Question: I have a many-to-many hierarchical situation I just can't figure out how to solve mapping wise.
I have an entity Incident. This Incident can have many Events. An event is nothing but a value object so i created a many-to-many mapping which works perfectly fine.
Now comes the bit i cant figure out... Every Event selected for an Incident can have multiple Causes (which is a value object as well)
Below is the simplified datamodel (events and causes are both stored in SystemValues and have Type as their discriminatorvalue):

(ID in table IncidentEvent is a surrogate primary key to avoid hassle with a composite key)
My mapping is as follows (simplified):
Incident:
'''
public class IncidentMap : ClassMap<Incident> {
public IncidentMap() {
Table("Incident");
Id(x => x.ID).GeneratedBy.Identity();
HasManyToMany(x => x.Event)
.Table("IncidentEvent")
.ParentKeyColumn("IncidentID")
.ChildKeyColumn("EventID");
}
}
'''
Event (subclassmapped from a general 'SystemValueMap'):
'''
public class EventMap : SubclassMap<StoryWhere> {
public EventMap() {
DiscriminatorValue((int)SystemValue.Type.Event);
HasManyToMany(x => x.Incident)
.Table("IncidentEvent")
.ParentKeyColumn("IncidentID")
.ChildKeyColumn("EventID");
HasManyToMany(x => x.Cause)
.Table("IncidentEventCause")
.ParentKeyColumn("IncidentEventID")
.ChildKeyColumn("CauseID");
}
}
'''
Cause:
'''
public class CauseMap : SubclassMap<Cause> {
public CauseMap() { DiscriminatorValue((int)SystemValue.Type.Cause); }
}
'''
As you can see the mapping for 'Event' is a mess and of course it doesnt work. When an insert is done, I get foreignkey contraints as NHibernate tries to insert EventID into columns IncidentEventID of table IncidentEventCause. I probably need to tell Nhibernate how to use IncidentEventID instead.
I need to make the Event be aware of it's many-to-many relation with incident and of it's following relation with Cause, but I'm afraid I don't know how.
Hoping someone can point me in the right direction.
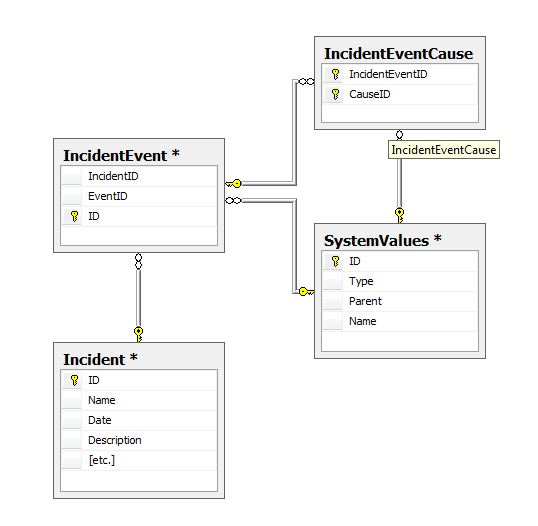
Answer: if possible you should refactor the database schema and exchange IncidentEventId with EventId in the table IncidentEventCause.
The mapping you want is not easily possible. Here a workaround where the persistence leaks into the domain.
'''
public class IncidentMap : ClassMap<Incident>
{
public IncidentMap()
{
Id(x => x.ID).GeneratedBy.Identity();
HasManyToMany(x => x.Events)
.Table("IncidentEvent")
.ParentKeyColumn("IncidentID")
.ChildKeyColumn("EventID")
.ChildWhere("type=" + (int)SystemValue.Type.Event);
}
}
public class Event
{
private EventDetails Details { get; set; }
public string Name { get { return Details.Name; } set { Details.Name = value; } }
}
class EventDetails : SystemValue
{
public virtual string Name { get; set; }
}
public class EventMap : ClassMap<Event>
{
public EventMap()
{
Table("IncidentEvent");
Id(x => x.Id, "Id").GeneratedBy.Identity();
References(x => x.Incident, "IncidentID");
References(Reveal.Member<Event>("Details"), "EventID").Not.LazyLoad();
HasManyToMany(x => x.Causes)
.Table("IncidentEventCause")
.ParentKeyColumn("IncidentEventID")
.ChildKeyColumn("CauseID");
}
}
public class EventDetailsMap : SubclassMap<EventDetails>
{
public EventDetailsMap()
{
DiscriminatorValue((int)SystemValue.Type.Event);
Map(x => x.Name);
}
}
public class CauseMap : SubclassMap<Cause>
{
public CauseMap()
{
DiscriminatorValue((int)SystemValue.Type.Cause);
Map(x => x.Name);
}
}
'''